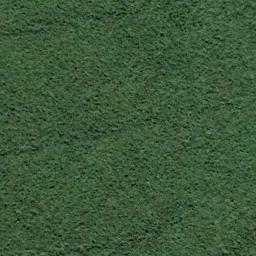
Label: meadow